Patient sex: M
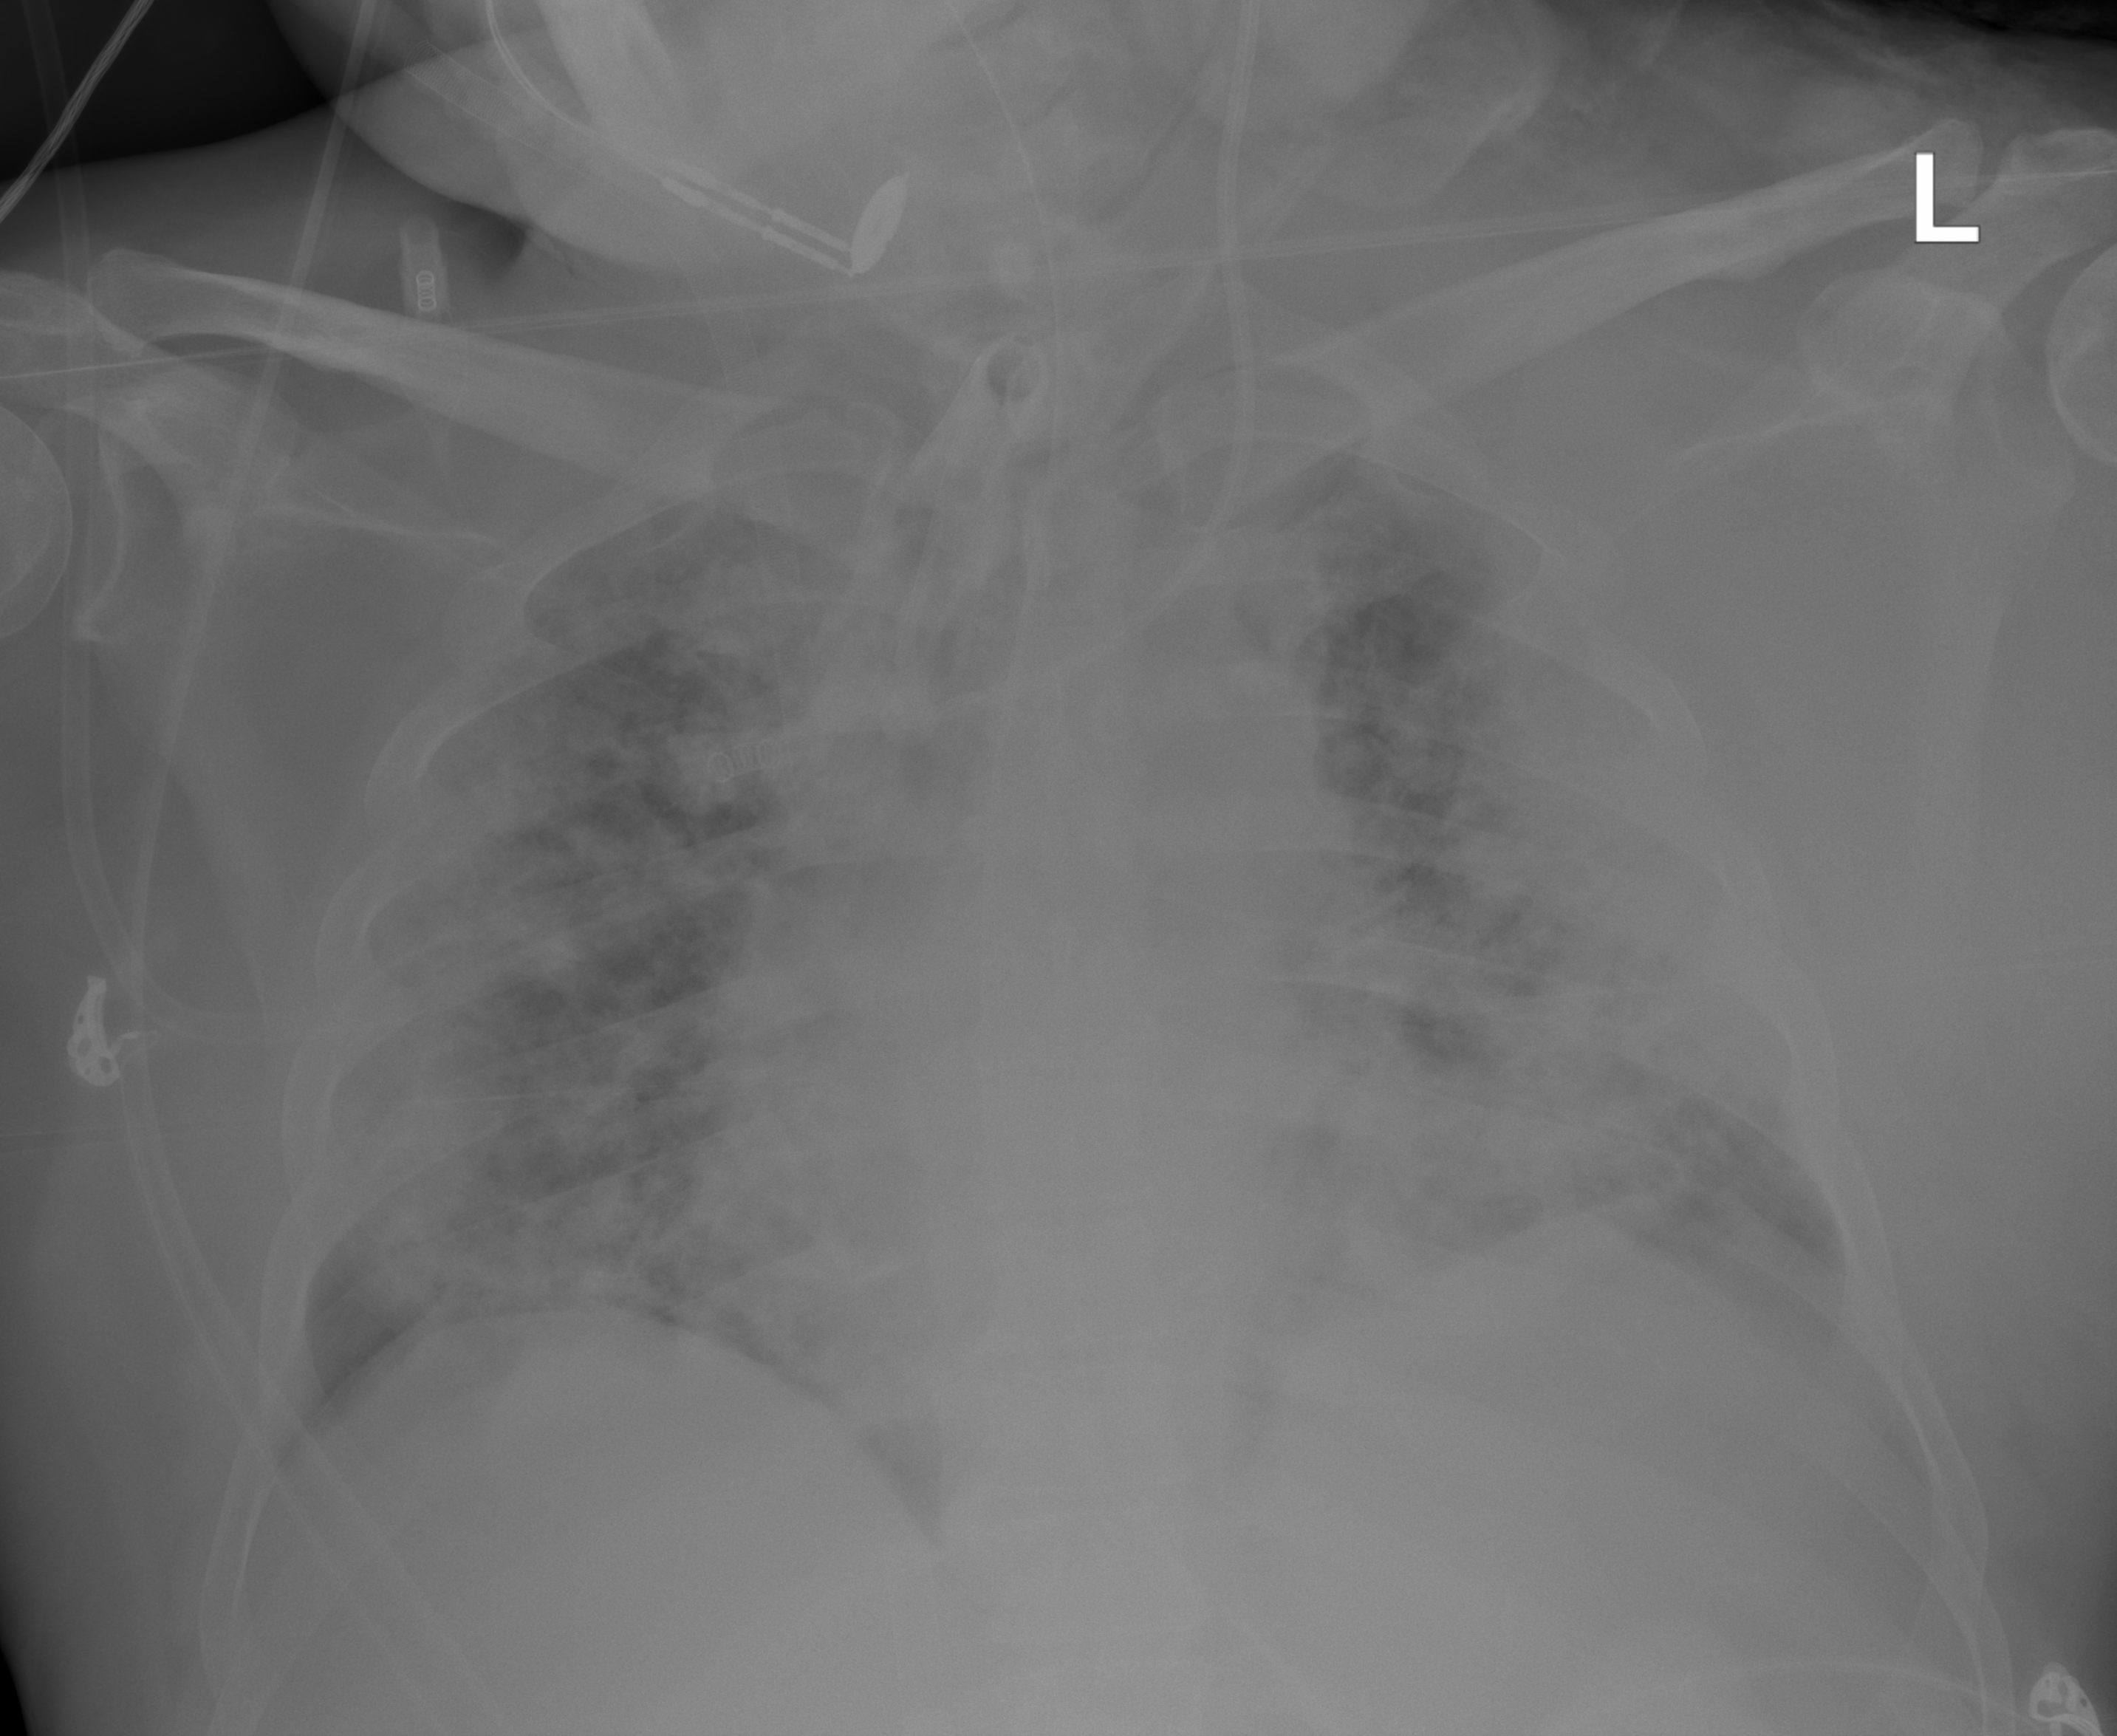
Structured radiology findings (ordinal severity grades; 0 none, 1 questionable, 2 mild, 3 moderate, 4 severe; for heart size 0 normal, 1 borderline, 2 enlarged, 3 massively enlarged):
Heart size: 1
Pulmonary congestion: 1
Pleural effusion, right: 0
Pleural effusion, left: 2
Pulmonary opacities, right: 4
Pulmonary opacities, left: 4
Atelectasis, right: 4
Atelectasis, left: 4